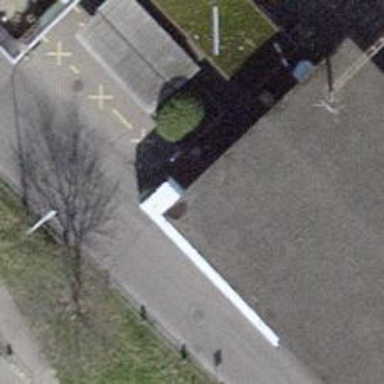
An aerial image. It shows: Bus stop with platform for public transport.